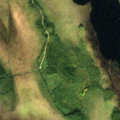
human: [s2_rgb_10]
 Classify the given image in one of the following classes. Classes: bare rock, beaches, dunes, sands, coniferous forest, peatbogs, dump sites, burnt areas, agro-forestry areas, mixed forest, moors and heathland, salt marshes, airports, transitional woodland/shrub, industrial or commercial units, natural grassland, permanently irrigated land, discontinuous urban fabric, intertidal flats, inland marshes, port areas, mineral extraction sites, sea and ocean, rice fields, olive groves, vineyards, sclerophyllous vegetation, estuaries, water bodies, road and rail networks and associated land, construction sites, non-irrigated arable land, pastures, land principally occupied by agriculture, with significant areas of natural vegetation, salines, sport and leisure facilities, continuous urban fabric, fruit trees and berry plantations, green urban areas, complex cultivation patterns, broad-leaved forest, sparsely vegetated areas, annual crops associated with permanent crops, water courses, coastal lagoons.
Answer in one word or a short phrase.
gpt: coniferous forest, mixed forest, peatbogs, water bodies